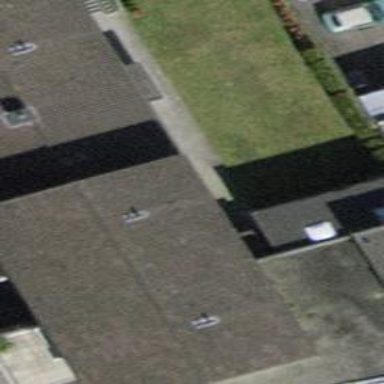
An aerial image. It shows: Building with tile roof.